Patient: sex M, age 44
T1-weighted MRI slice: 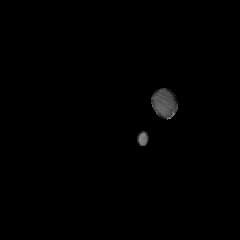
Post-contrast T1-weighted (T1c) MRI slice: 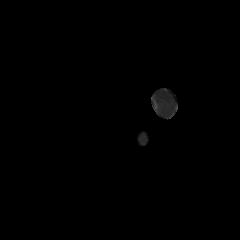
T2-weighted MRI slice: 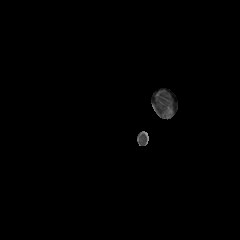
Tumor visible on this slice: no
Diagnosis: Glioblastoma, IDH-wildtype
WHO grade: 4